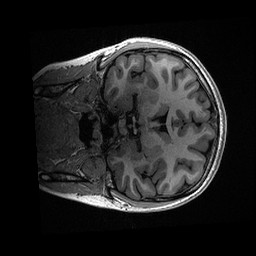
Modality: T1w
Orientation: coronal
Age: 19
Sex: female
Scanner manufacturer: ge
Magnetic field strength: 3 T
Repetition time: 0.006952 s
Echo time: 0.00292 s